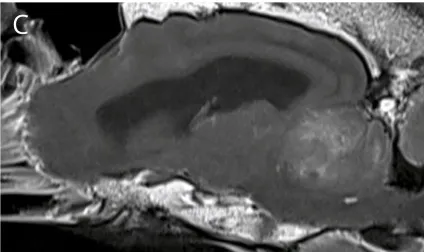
T1 post contrast sagittal, showing mild heterogeneous contrast enhancement, especially at the rim.
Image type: radiology (mri)